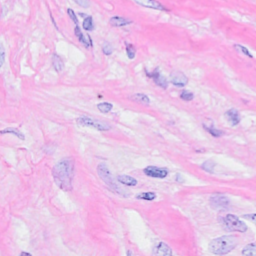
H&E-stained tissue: Breast